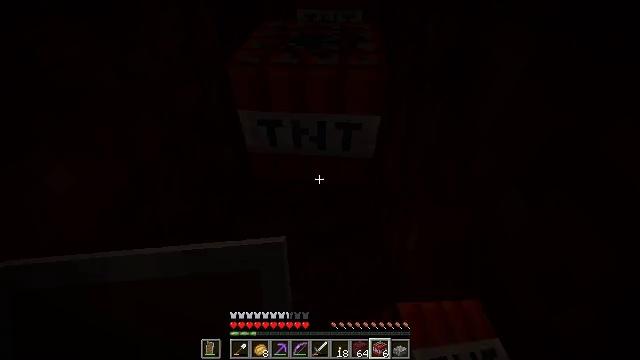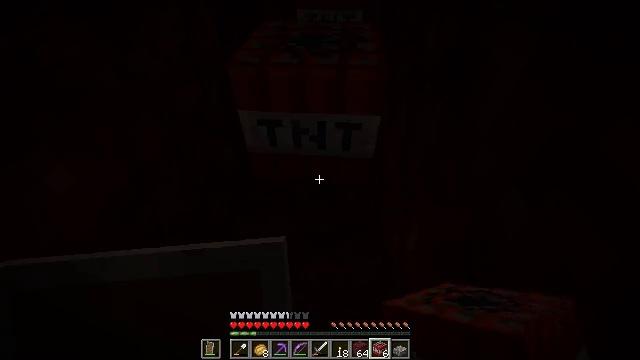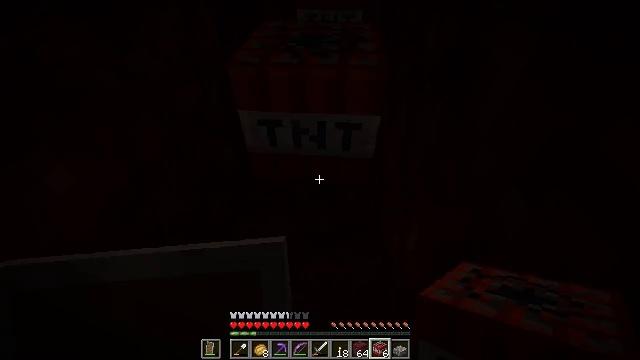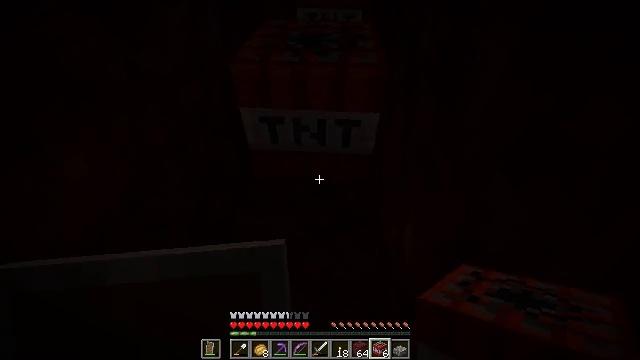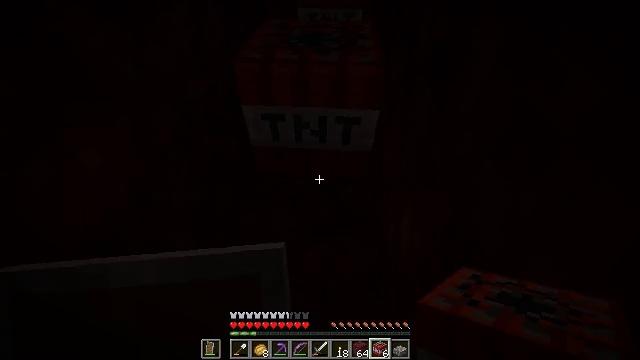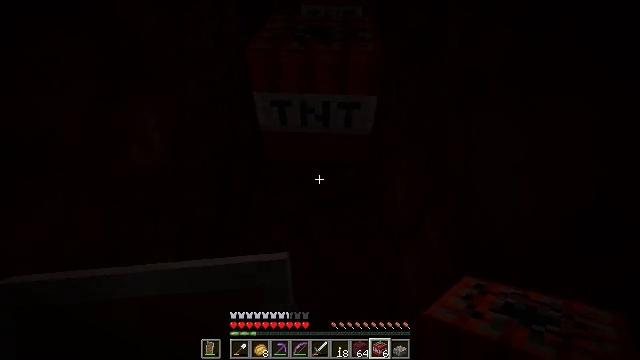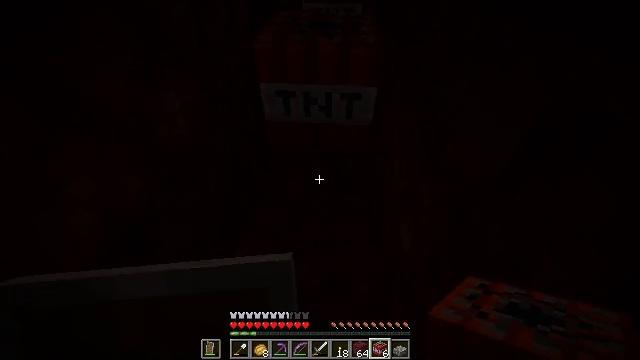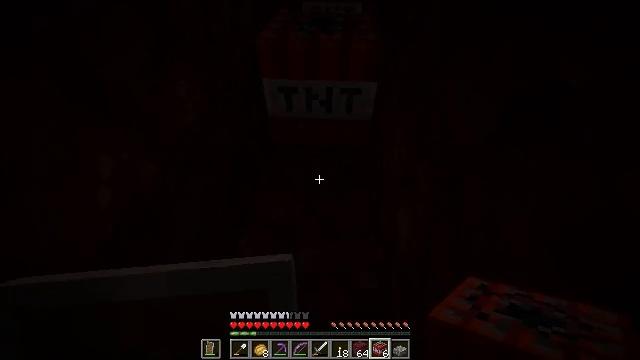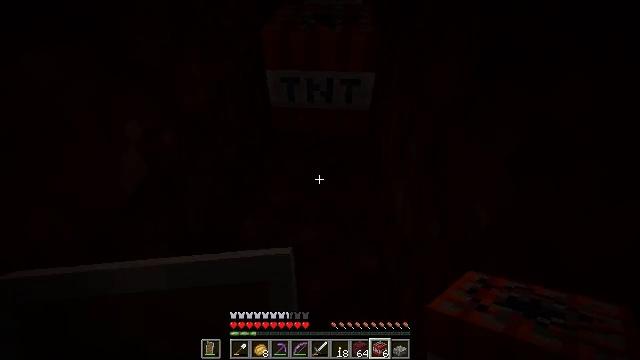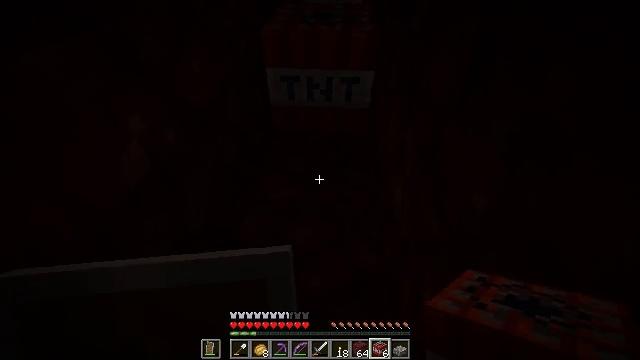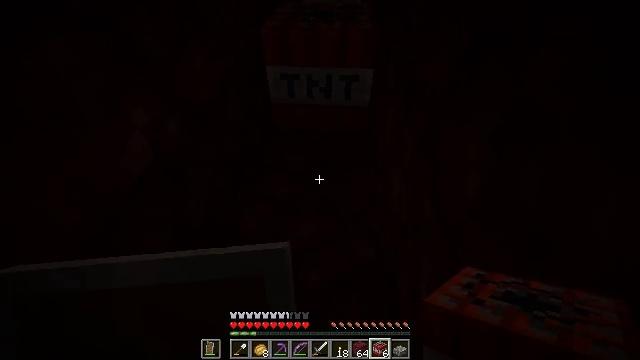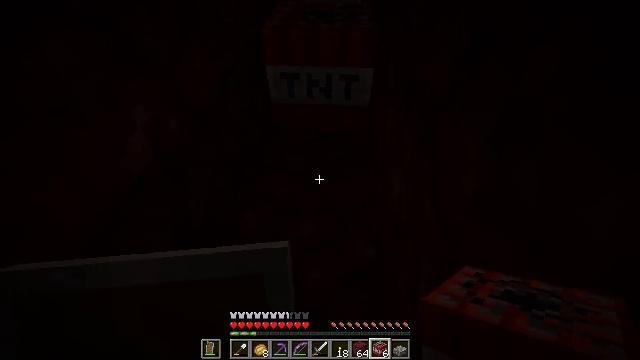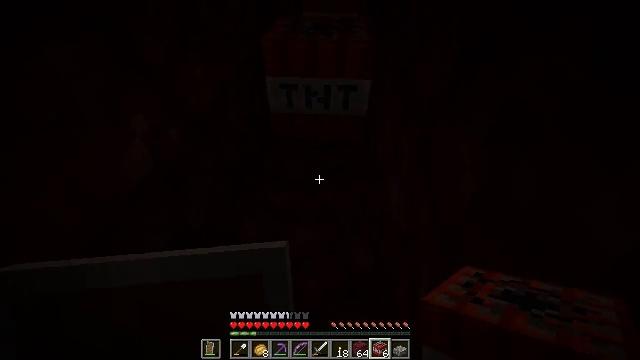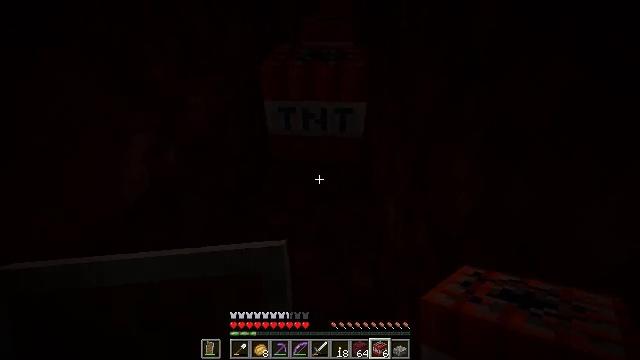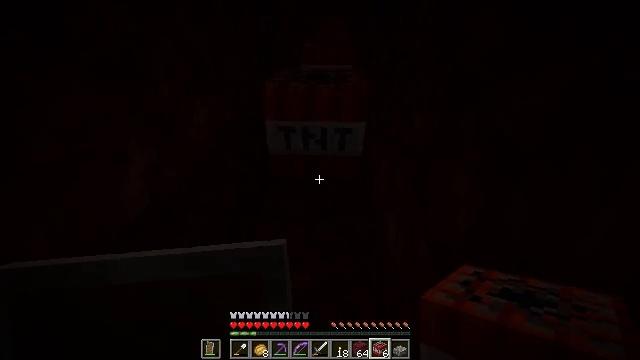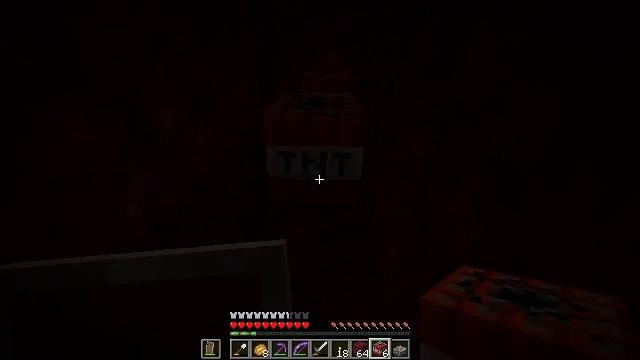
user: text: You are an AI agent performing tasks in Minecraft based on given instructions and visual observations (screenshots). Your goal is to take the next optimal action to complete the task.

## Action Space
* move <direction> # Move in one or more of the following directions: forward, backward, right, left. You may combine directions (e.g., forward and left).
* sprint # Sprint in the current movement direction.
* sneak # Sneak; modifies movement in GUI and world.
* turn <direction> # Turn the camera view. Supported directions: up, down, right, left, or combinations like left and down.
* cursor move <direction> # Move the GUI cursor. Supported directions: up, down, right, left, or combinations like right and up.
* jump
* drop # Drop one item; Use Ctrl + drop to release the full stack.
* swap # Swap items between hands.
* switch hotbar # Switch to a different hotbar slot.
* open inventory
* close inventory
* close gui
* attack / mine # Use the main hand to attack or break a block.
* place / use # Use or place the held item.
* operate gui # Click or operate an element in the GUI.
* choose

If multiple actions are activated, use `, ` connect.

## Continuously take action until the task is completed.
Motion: motion action
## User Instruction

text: Attack the TNT to mine it.
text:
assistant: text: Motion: no_op
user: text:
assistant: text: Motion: no_op
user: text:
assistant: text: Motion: move back
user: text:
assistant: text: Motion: move back
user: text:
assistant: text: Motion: move back
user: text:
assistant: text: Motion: move back
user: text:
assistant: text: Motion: no_op
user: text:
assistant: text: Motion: no_op
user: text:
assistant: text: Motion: no_op
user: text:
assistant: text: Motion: no_op
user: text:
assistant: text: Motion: no_op
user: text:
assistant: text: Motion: turn up
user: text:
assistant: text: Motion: turn up
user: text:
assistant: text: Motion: turn up
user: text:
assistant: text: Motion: turn up
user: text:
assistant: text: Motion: turn up
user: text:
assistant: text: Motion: move forward
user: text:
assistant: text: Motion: move forward
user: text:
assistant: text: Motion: move forward
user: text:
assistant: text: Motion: move forward
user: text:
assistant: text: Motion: move forward
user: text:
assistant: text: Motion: move forward
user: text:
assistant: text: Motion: move forward
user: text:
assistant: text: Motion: move forward
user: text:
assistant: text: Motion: move forward
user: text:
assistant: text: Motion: move forward
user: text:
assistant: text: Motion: move forward
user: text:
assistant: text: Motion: move forward, turn down
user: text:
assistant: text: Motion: move forward
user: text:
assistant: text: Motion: move forward, jump